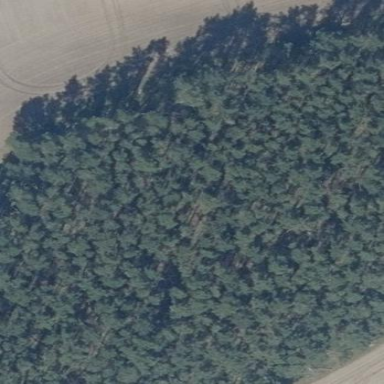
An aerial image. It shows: Forest area.